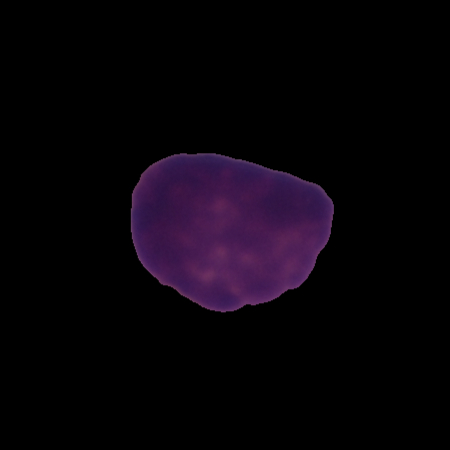
Label: healthy